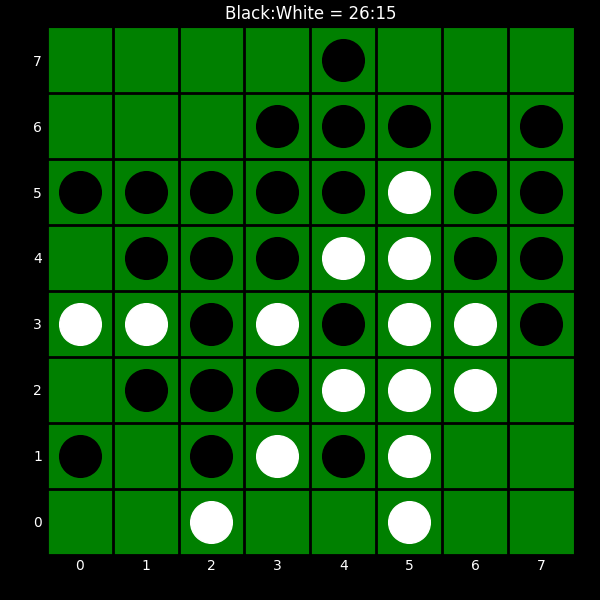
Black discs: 26
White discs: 15